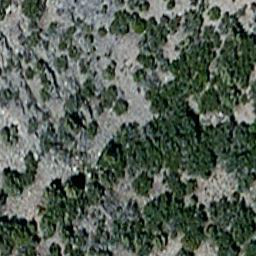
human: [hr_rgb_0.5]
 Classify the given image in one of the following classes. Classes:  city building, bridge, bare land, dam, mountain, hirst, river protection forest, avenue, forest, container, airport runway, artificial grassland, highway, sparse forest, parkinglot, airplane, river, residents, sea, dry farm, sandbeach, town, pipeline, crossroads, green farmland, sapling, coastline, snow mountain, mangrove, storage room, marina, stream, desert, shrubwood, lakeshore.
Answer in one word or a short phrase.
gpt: sparse forest